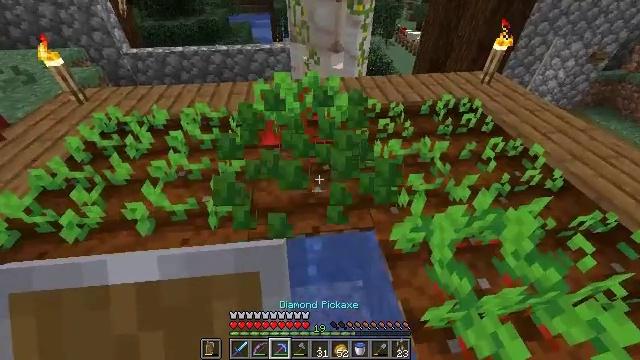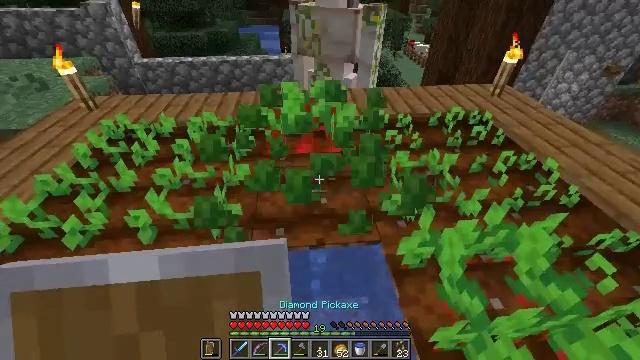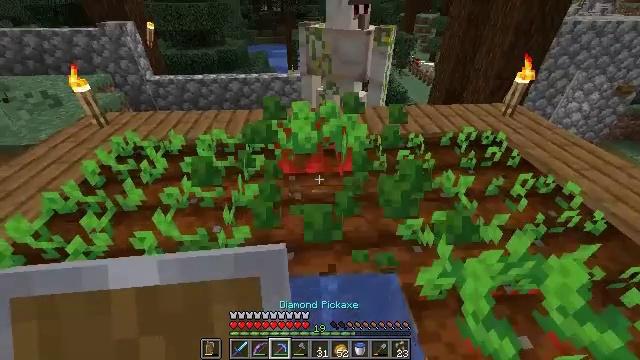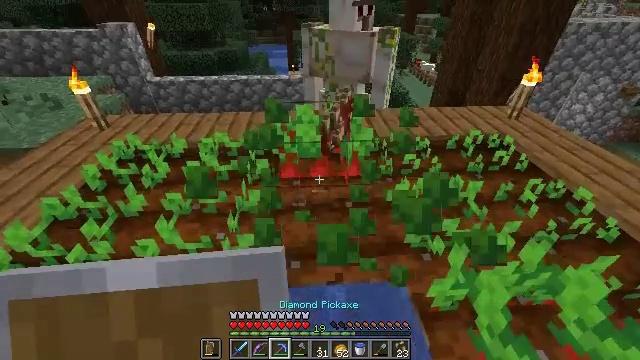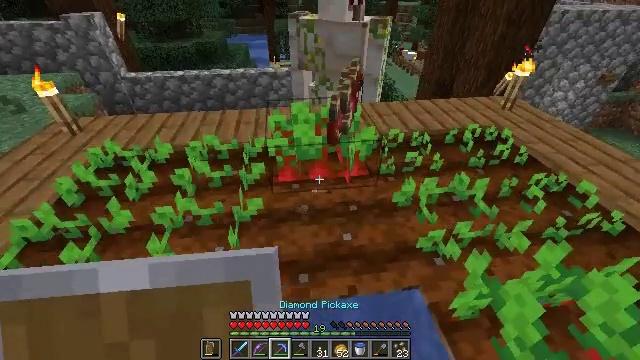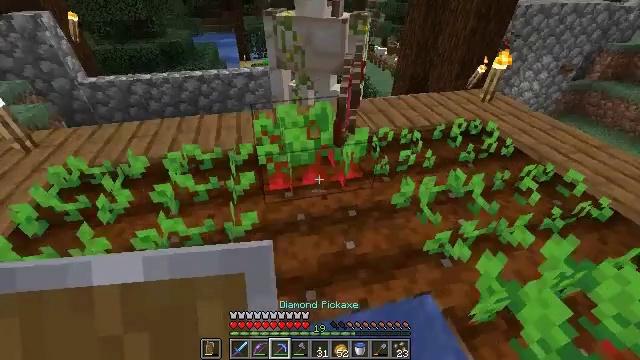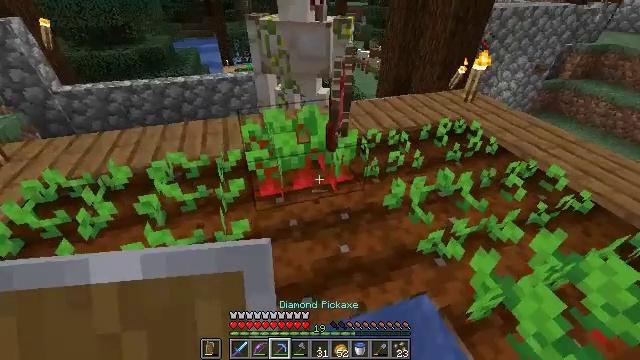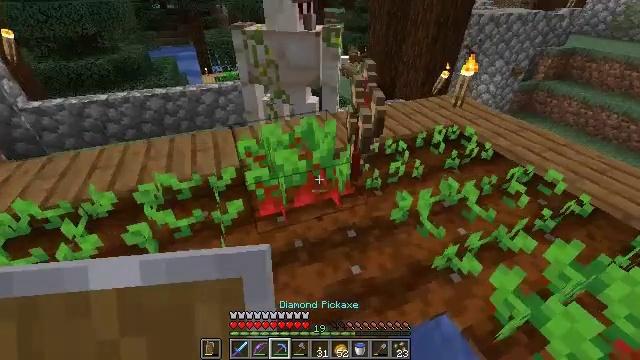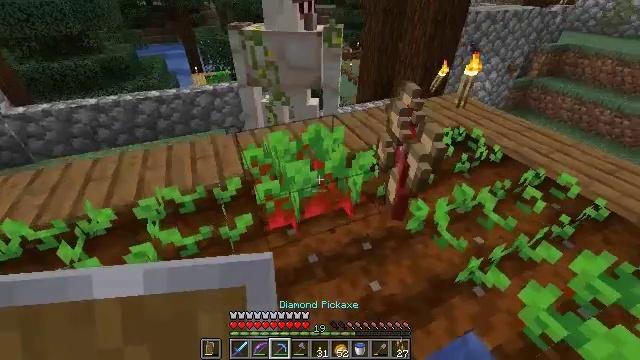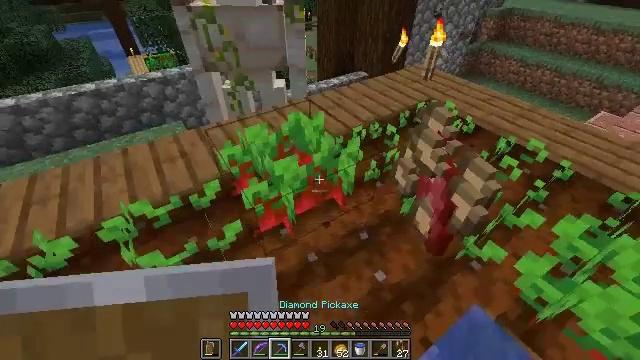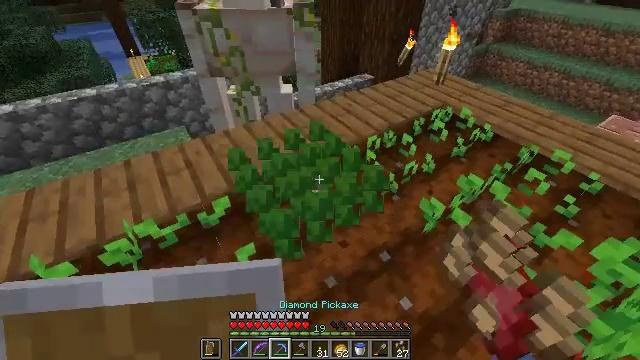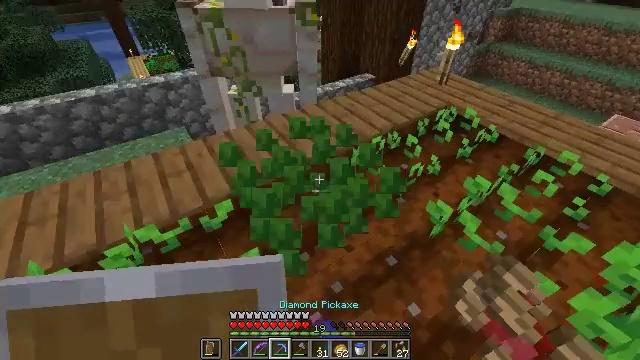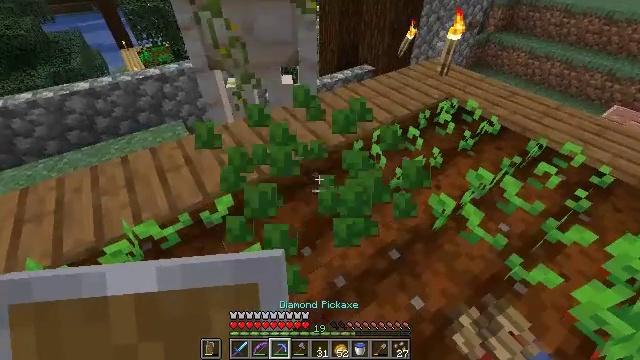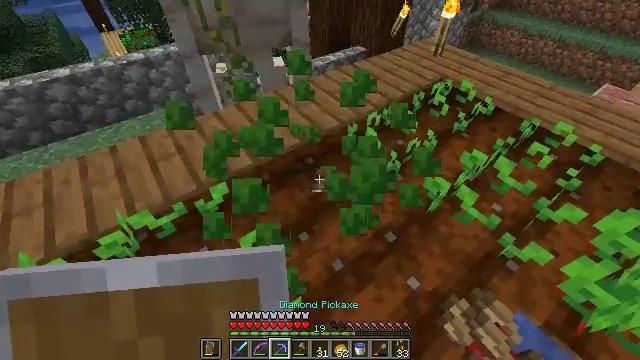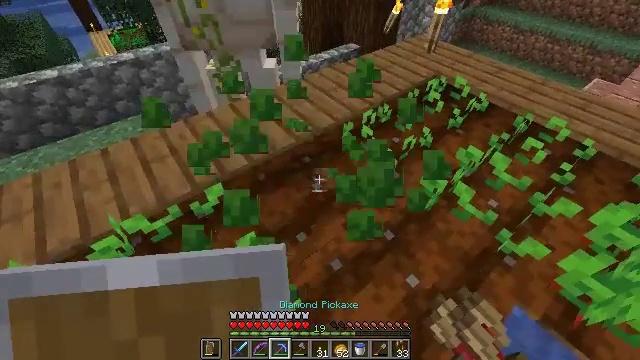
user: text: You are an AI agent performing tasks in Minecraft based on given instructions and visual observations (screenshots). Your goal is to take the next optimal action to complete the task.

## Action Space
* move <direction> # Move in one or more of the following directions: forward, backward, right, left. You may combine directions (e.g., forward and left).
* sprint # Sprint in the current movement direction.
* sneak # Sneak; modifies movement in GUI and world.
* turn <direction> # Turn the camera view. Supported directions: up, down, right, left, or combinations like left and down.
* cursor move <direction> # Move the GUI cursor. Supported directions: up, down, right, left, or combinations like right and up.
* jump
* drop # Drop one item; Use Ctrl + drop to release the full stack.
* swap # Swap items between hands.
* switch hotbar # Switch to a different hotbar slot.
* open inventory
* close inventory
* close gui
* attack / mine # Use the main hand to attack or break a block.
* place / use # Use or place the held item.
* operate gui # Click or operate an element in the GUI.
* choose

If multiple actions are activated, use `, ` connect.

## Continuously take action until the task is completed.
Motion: motion action
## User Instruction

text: Harvest beetroots from the farm.
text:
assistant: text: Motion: turn left and up
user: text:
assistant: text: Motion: move forward and move left, turn left and up
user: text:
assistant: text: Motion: move forward and move left
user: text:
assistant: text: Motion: move forward and move left, turn right and down, attack / mine
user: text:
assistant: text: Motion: move forward and move left, turn right
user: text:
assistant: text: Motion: move forward and move left, turn right
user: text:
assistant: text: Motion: move forward and move left, turn right and up
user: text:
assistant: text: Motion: move forward and move left, turn right
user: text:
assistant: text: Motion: move forward, turn right and down
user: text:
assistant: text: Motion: attack / mine
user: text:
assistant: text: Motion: attack / mine
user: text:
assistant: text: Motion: turn down
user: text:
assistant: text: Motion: turn right and down
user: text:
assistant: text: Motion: move forward, turn right
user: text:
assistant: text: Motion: no_op